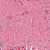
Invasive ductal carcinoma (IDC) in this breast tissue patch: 1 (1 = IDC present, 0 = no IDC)